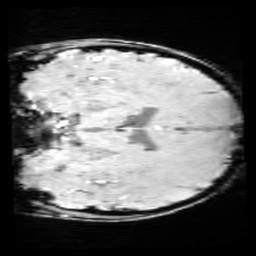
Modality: SWI
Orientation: coronal
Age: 9
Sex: male
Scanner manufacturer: siemens
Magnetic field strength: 3 T
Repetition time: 0.027 s
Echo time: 0.02 s